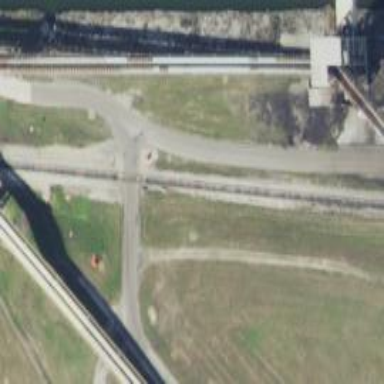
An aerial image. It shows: Railway level crossing.